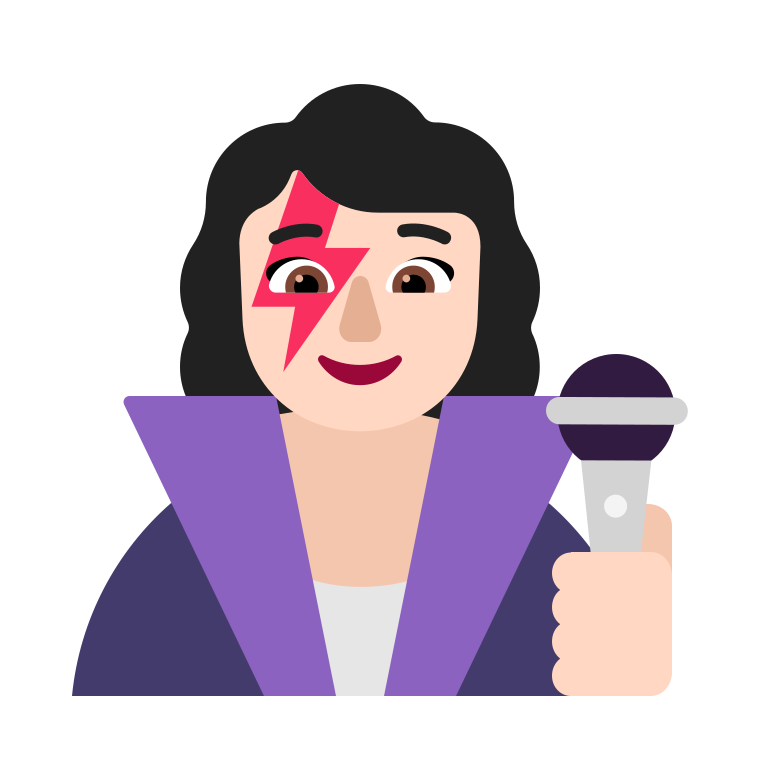
woman singer flat light